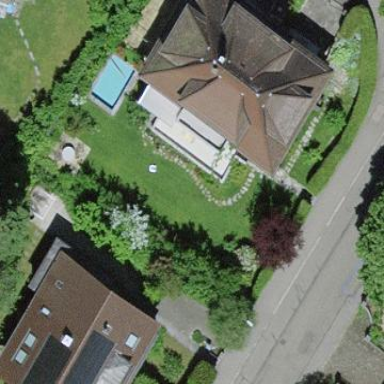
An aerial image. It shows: Gabled roof house.